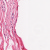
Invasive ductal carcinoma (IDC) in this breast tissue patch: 0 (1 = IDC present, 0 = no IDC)